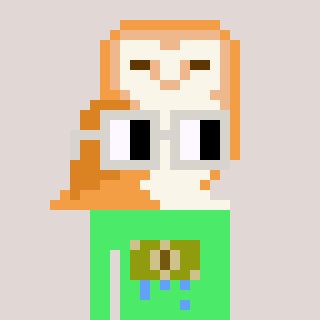
a pixel art character with square light gray glasses, a owl-shaped head and a teal-colored body on a warm background